Question: #CHALLENGE FOR A WEB-DEVELOPER AND STACKOVERFLOW CODERS:
While I am editing my Website's Source_Code on Google's Blogger, I am unable to cope further as while saving the code it shows the error message which reads as quoted "There should be one and only one skin in the theme, and we found: ", I am attaching the code below,Need Help from A Person Have a look at the Screenshot And Do suggest ME the errors.
#I had also shared the full source_Code in Google Drive File Link,Please Click On the LInk and do suggest me the Necessary Edits

<URL>
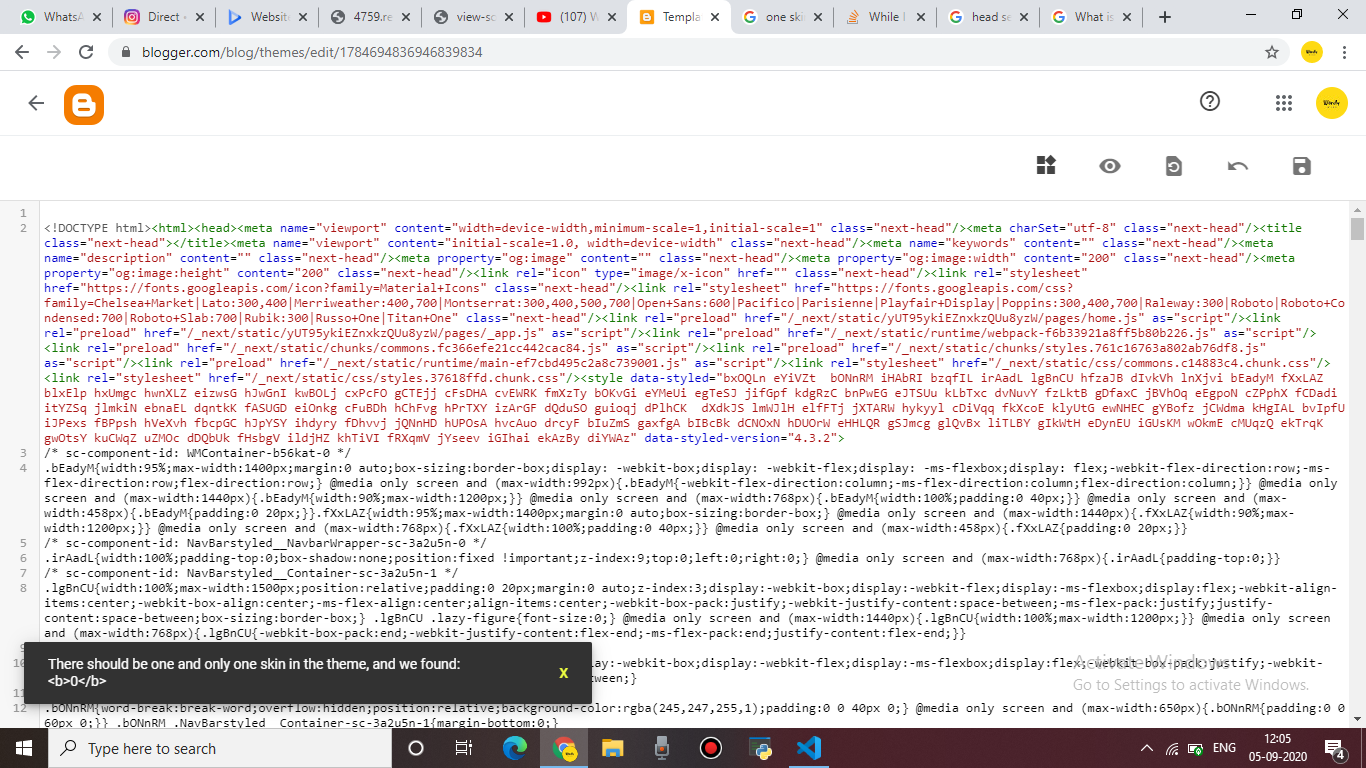
Answer: Its so simple.
add below code in your head section
'''
<b:skin><![CDATA[
/****CSS CODE*****/
]]></b:skin>
'''
add below code in your Body section
'''
<b:section id="1"></b:section>
'''
I tested it on your code, and it ran perfectly.
check the below images:-
<URL>